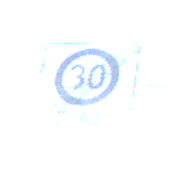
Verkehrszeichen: EndeZone30
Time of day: Night
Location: Outdoor (Nature)
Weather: PartlyCloudy
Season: NotSpecified
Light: Natural